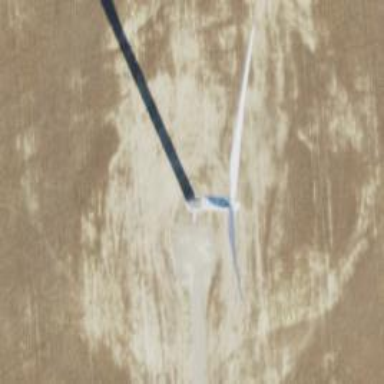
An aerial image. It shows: Wind generator in the form of horizontal axis wind turbine.